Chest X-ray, AP view. Patient: 67 years old, sex M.
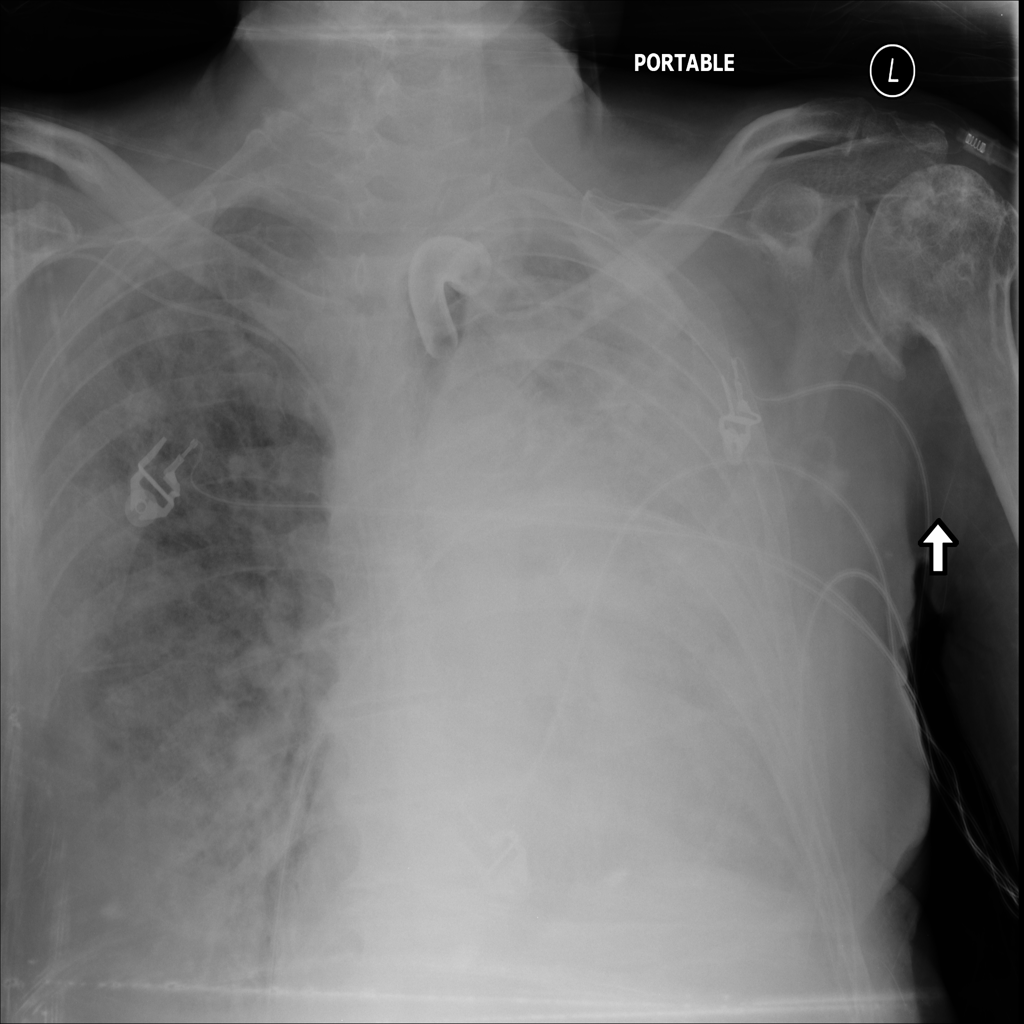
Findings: Effusion, Infiltration